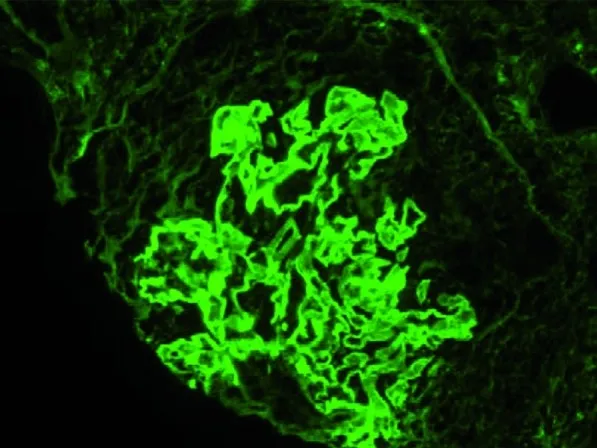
Bright linear IgG staining of the glomerular capillary loops on immunofluorescence.
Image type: pathology (immunostaining)